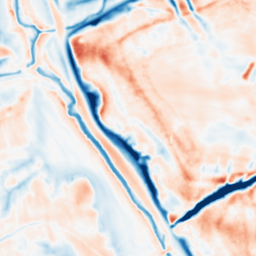
Category: multiscale
Decomposition family: dog_multiscale
Decomposition parameters: sigma_ratio: 1.4
n_scales: 6
base_sigma: 1
Upsampling method: sinc_blackman
Upsampling parameters: scale: 4
kernel_size: 16
Upsampling scale: 4